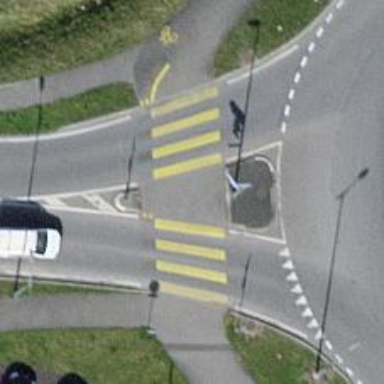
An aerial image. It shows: Uncontrolled zebra crossing with central island.